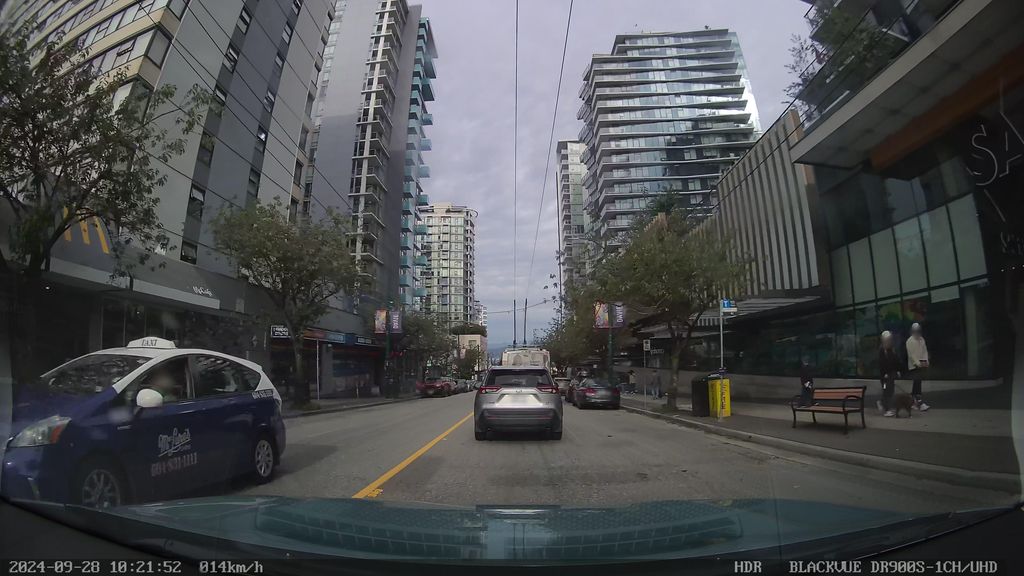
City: vancouver